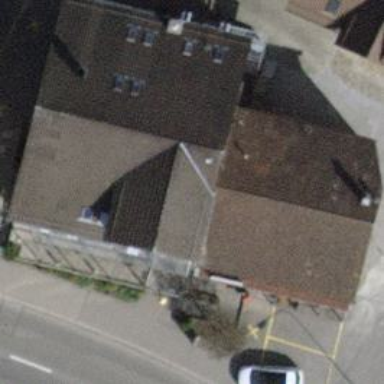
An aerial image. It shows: Restaurant.